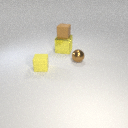
small yellow rubber cube to the left of large yellow metal cube